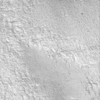
Label: not_dusty